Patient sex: M
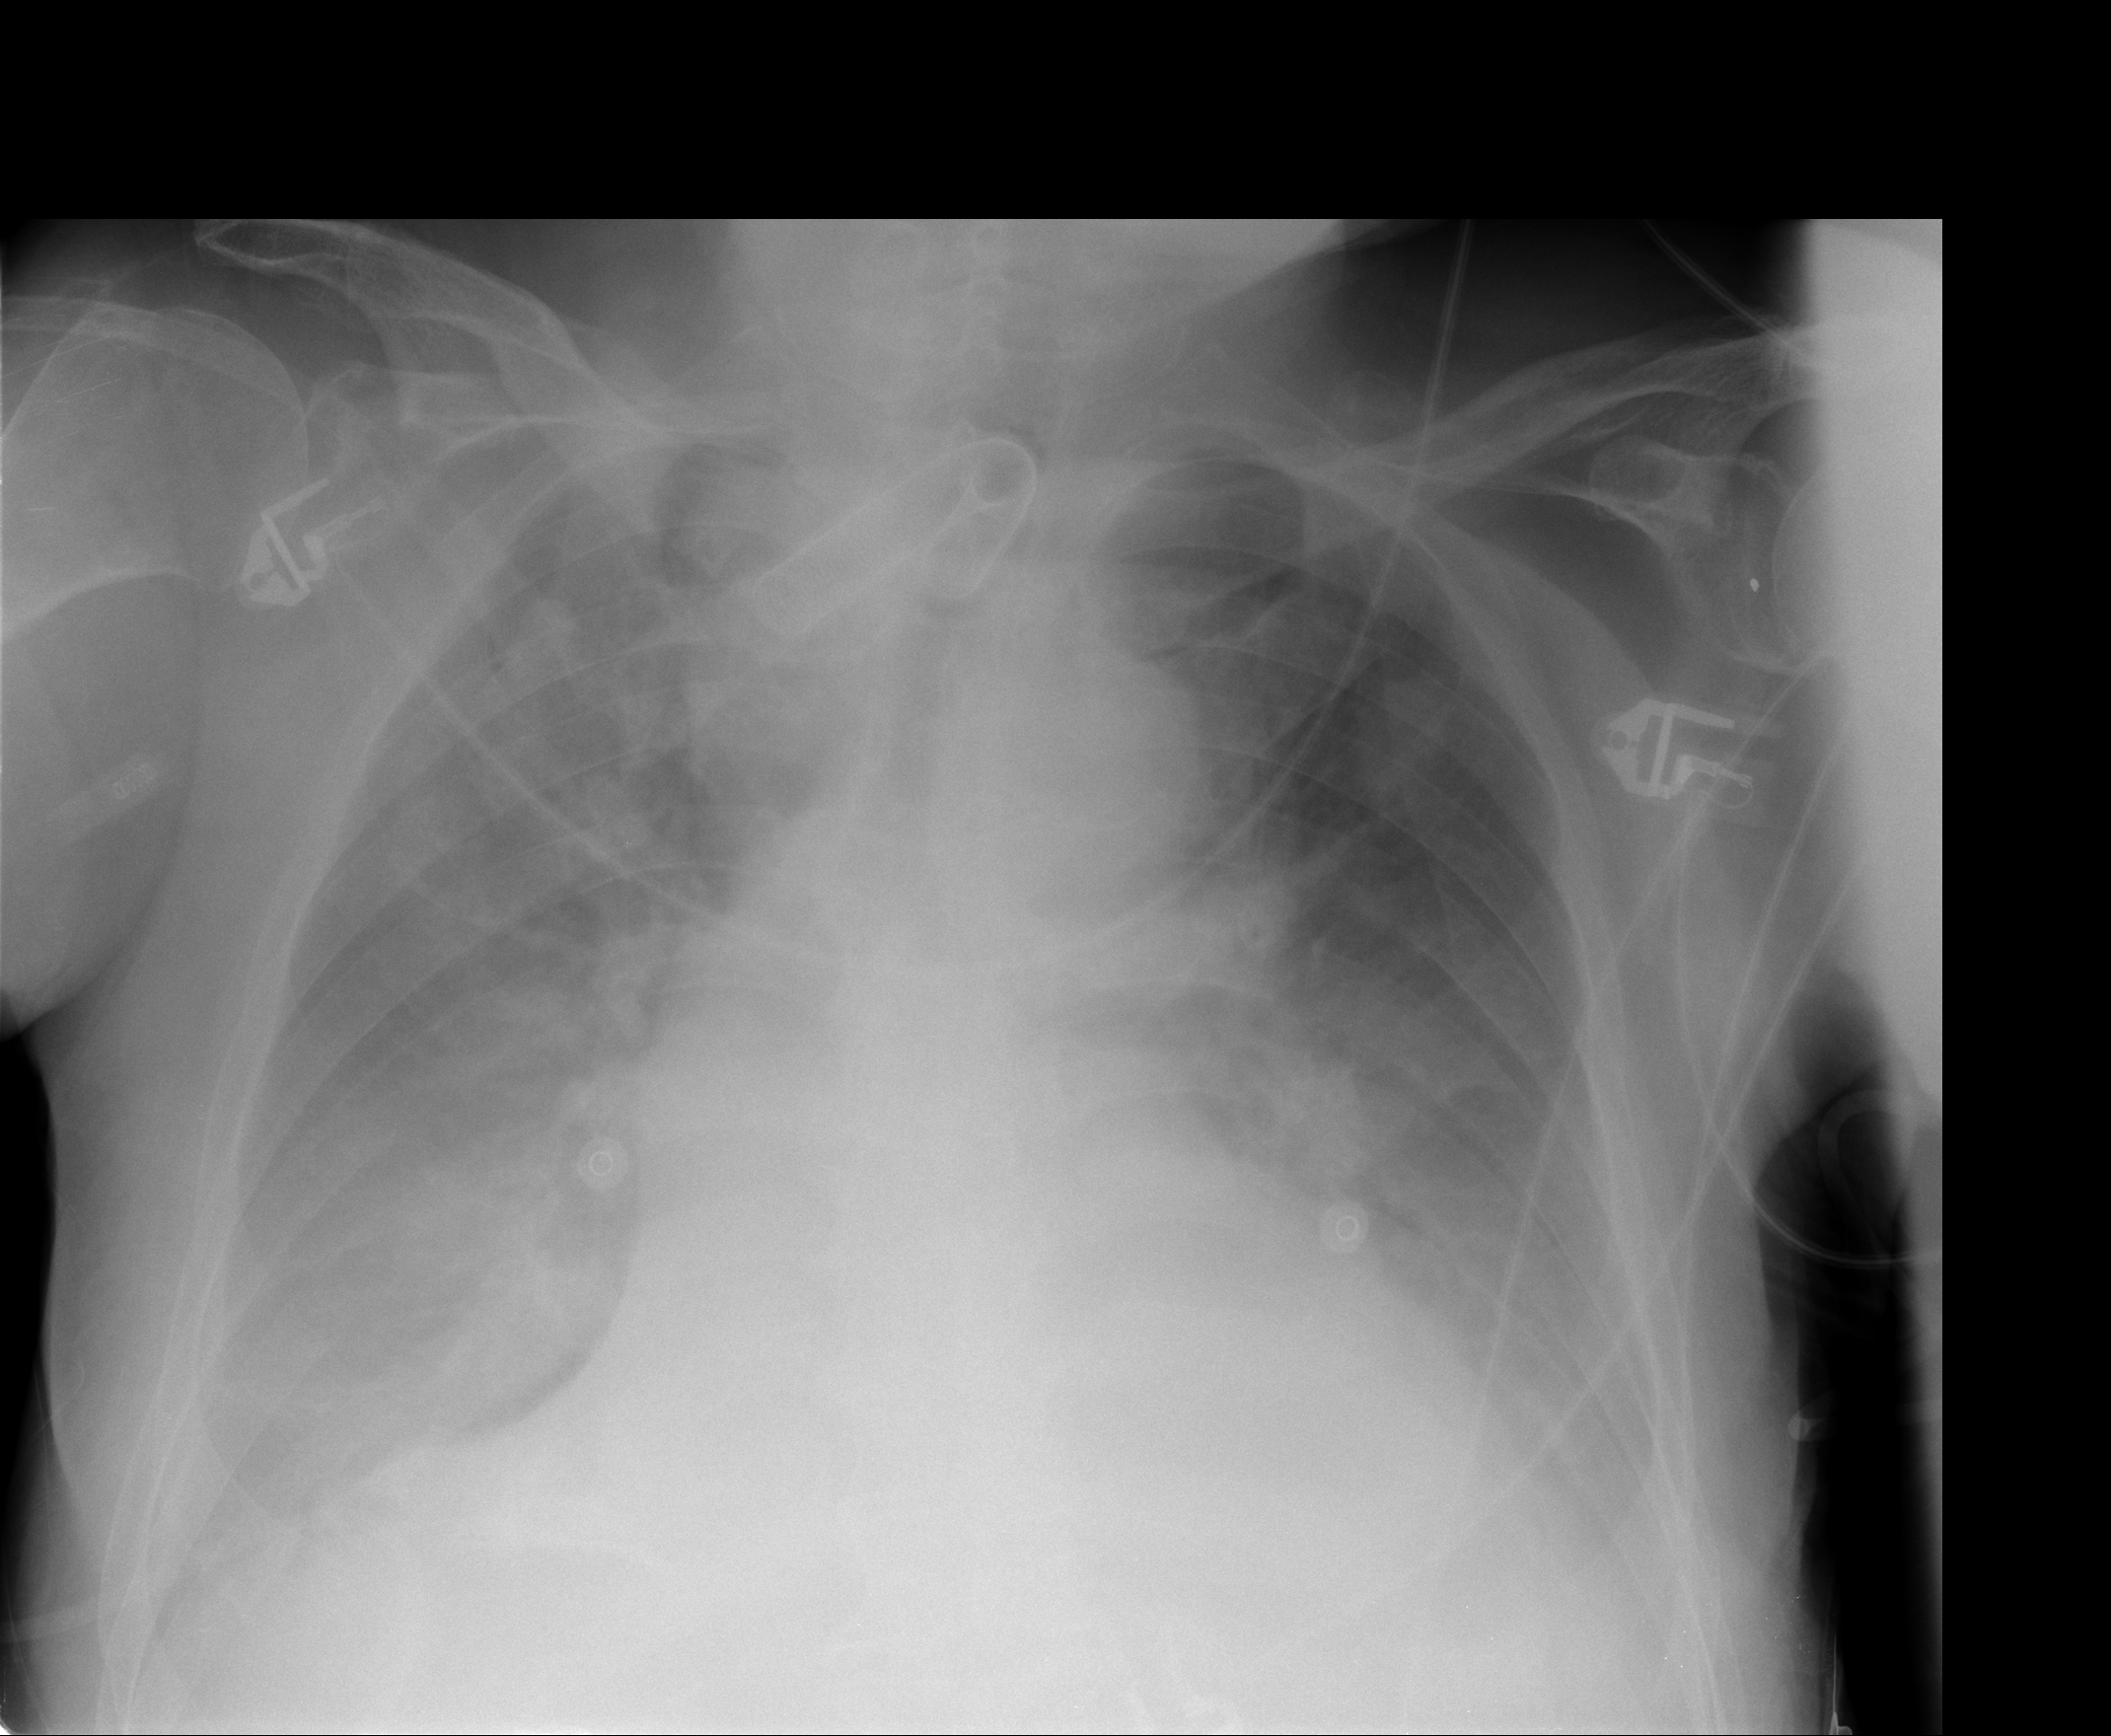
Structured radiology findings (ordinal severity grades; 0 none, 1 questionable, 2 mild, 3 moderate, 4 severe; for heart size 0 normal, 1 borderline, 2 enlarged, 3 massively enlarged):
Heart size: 0
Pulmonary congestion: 0
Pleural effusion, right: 4
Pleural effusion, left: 3
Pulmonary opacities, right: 0
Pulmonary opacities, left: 0
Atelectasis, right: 2
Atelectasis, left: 2